Question: I have a long string to show on 'UIButton'. I want to show the first 2 lines and if the text is longer than that - add a More button that will pop up an 'alertview' to show the full text. See the image

What is the best way to do that?
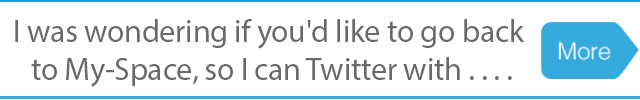
Answer: Add your more button and wire it up the standard way, but set it to hidden. Then determine the length of the string and see if it is bigger than your textview. If so, set the more button to visible. When the button is pressed resize the textview and add more lines.